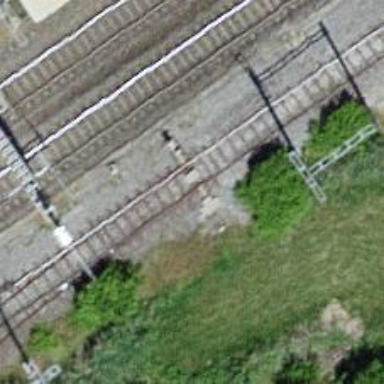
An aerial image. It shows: Railway switch.